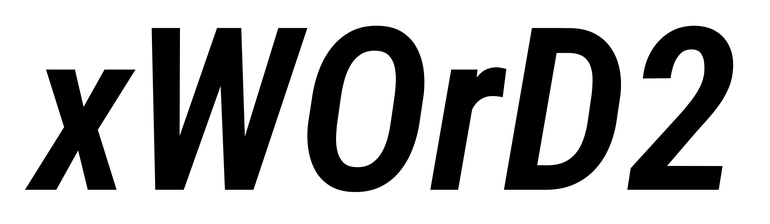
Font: Roboto-Italic_Condensed_SemiBold_Italic